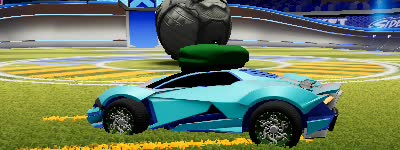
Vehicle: werewolf